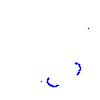
Particle: proton